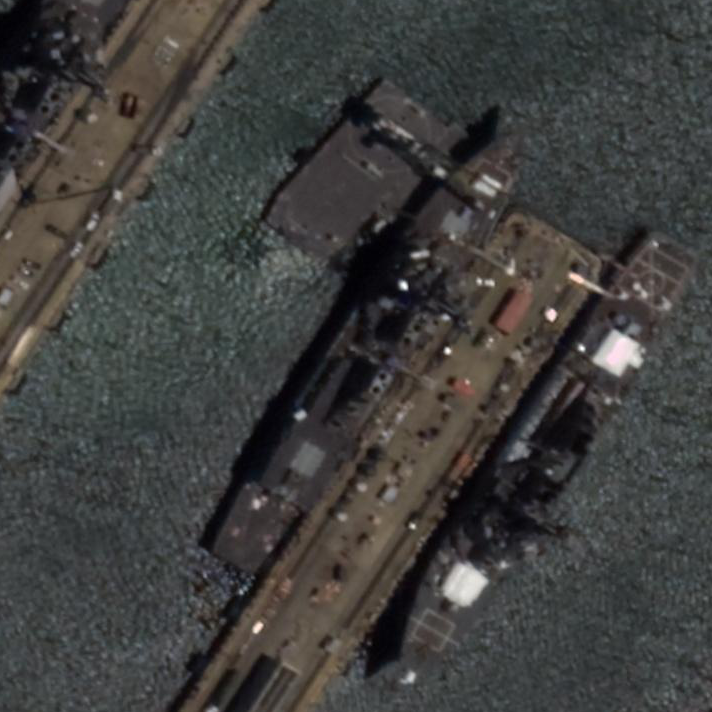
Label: Arleigh_Burke-class_destroyer